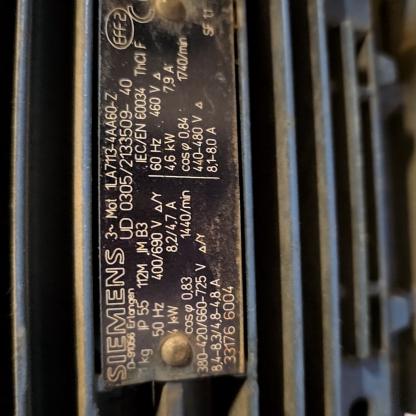
Klasa: tabliczka-znamionowa